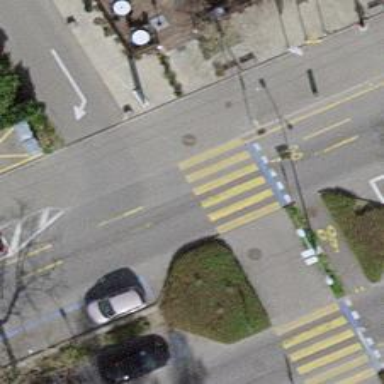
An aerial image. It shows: Uncontrolled zebra crossing with notable zebra markings.